一年级 · 组合几何学
请用“上、下、左、右”填空。

$\triangle_{\text {在 }} \bigcup_{\text {的 }}$
$\triangle_{\text {在 }}$
的

面, $\triangle$ 的右面是

面, $\bigodot_{\text {佂 }}$ 在

的 \$ \qquad \$
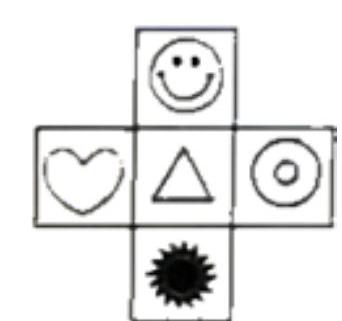
答案: 解右; ○) 上; 上